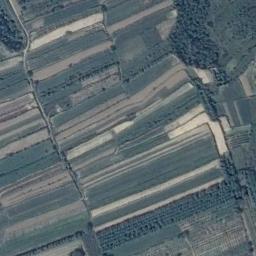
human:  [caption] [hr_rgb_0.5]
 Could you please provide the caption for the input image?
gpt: The bare and green terrace is next to some trees .

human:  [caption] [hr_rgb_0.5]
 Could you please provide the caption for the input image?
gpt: There are no crops on the terraces in the picture .

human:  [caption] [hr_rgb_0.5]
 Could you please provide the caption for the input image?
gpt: There are many green plants on the terrace .

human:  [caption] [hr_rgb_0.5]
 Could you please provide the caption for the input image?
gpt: A large layer of brown and green mixed terraces .

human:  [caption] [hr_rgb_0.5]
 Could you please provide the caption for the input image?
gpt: There are many green terraces and some brown ones .